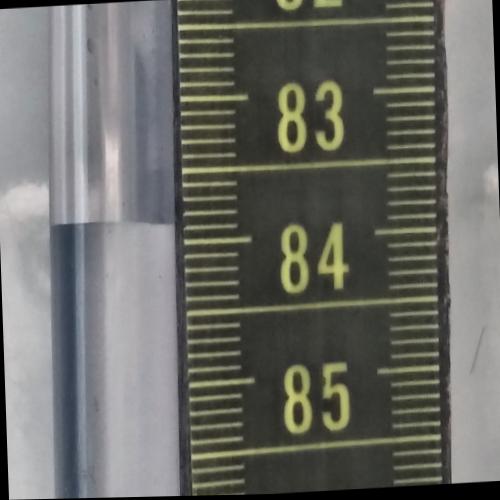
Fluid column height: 83.9 cm